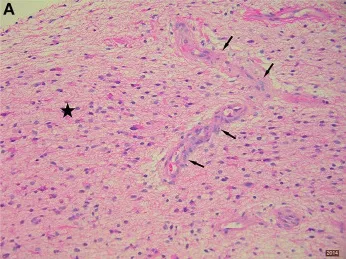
Histopathological analysis of excised brain tumor tissue. (A) Diffusely-infiltrating astrocytic tumor (star) with focal microvascular proliferation (arrows). Tissue taken from 2014 biopsy, H&E stain 200x.
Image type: pathology (h&e)